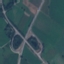
Land use / land cover: Highway